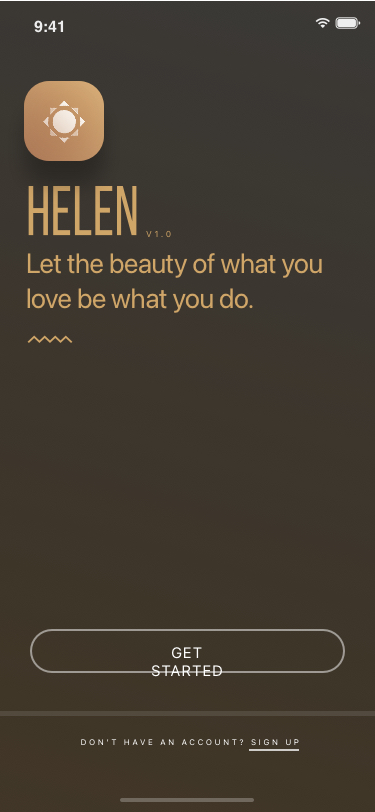
Text in this UI design:
Don’t have an account? Sign up
GET STARTED
Let the beauty of what you love be what you do.
V1.0
9:41